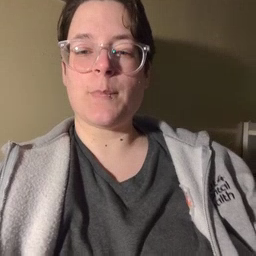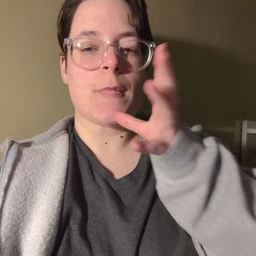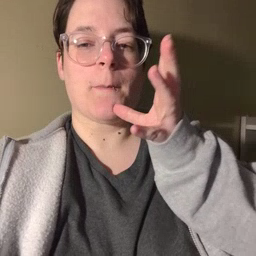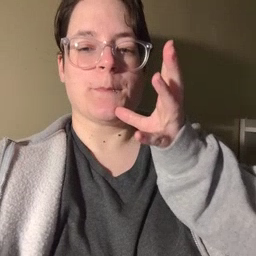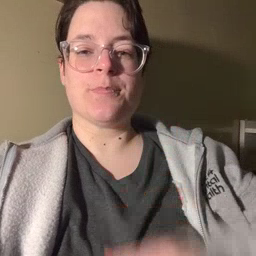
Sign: mom